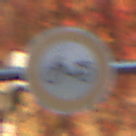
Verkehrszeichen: VerbotMofas
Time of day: MorningAfternoon
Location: Outdoor (Urban)
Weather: Clear
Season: NotSpecified
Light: Natural